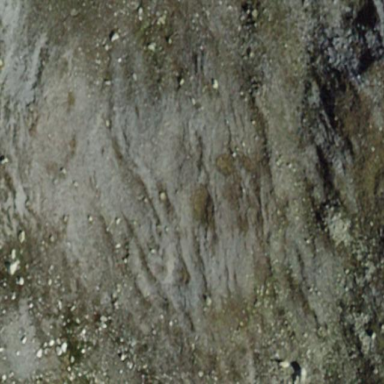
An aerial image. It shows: Natural scree.